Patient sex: M
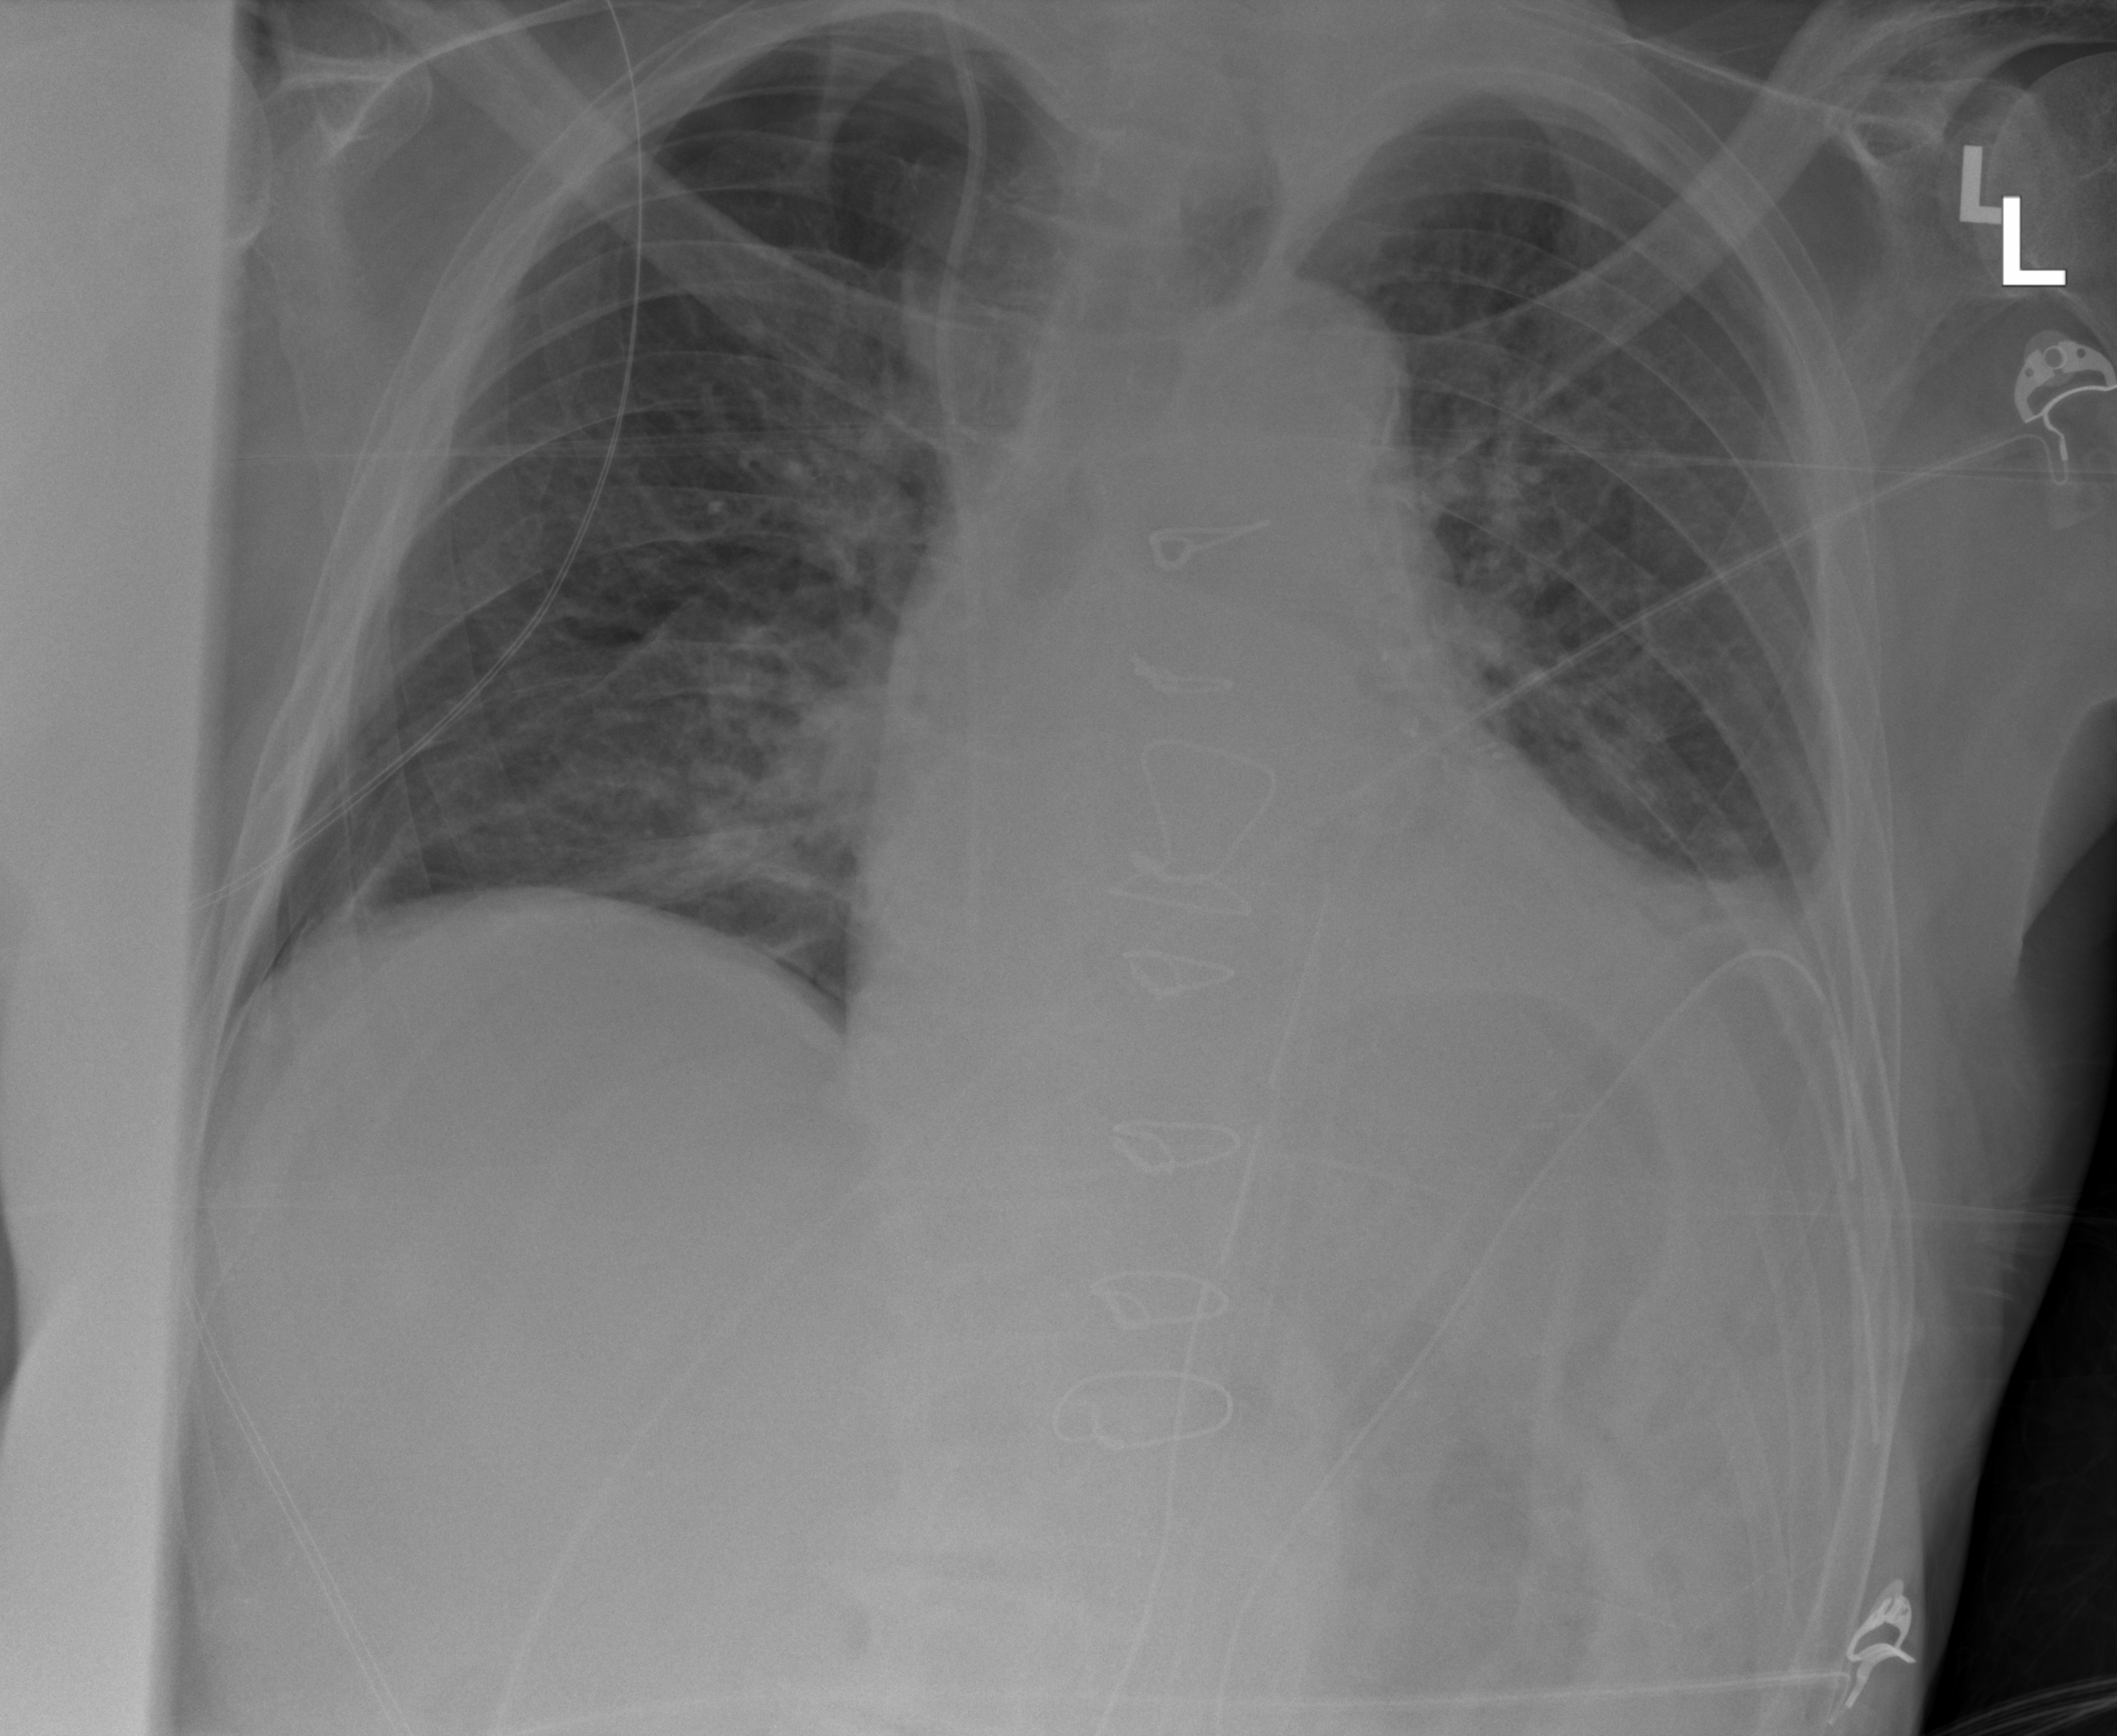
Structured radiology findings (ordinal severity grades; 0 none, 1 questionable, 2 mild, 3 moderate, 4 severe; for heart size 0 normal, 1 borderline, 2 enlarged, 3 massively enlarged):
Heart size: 2
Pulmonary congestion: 2
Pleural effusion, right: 1
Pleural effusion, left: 2
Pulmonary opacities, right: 0
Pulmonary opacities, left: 0
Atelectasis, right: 2
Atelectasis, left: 3